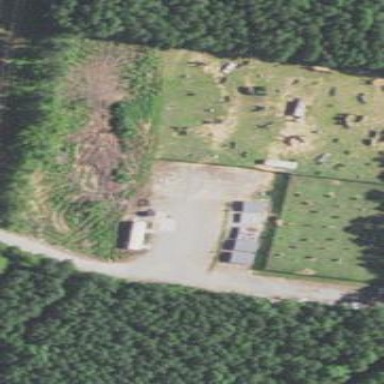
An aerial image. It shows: Paintball sport activity.